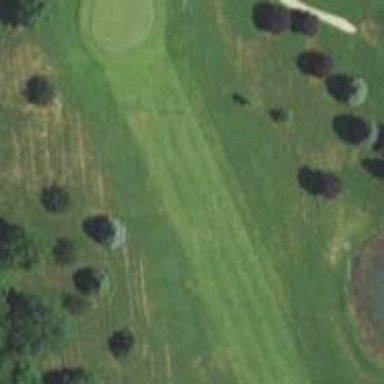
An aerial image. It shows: View of golf hole.